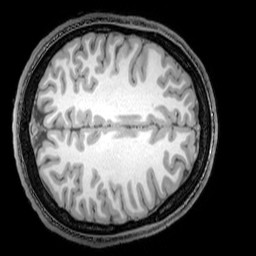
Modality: T1w
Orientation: axial
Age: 20
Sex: male
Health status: healthy
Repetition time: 0.081 s
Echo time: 0.037 s